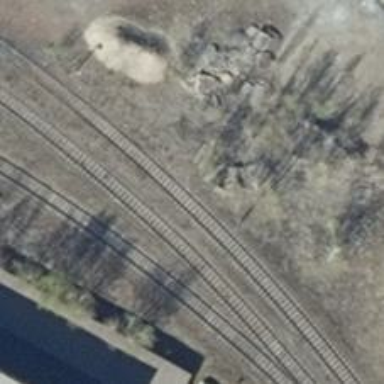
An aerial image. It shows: Railway yard.